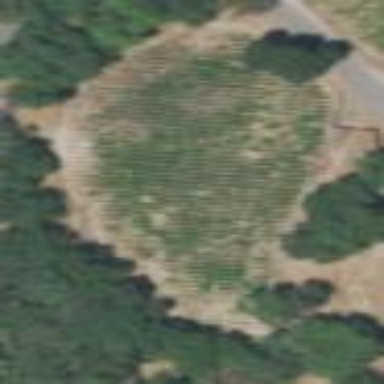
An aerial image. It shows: Vineyard with wine grapes as the crop.